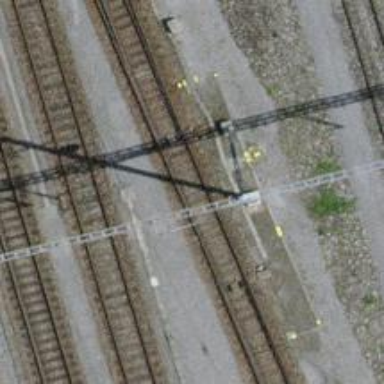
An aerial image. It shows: Railway switch.